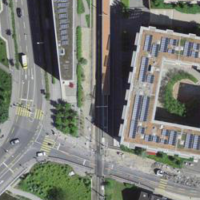
EUNIS habitat code: 54
Species observed at this site:
Cirsium vulgare
Cirsium arvense
Hypericum perforatum
Daucus carota
Filipendula ulmaria